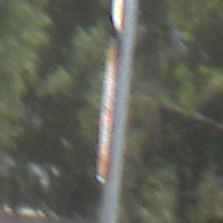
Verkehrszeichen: VerbotUeberholenEinspurigeFahrzeuge
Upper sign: UnebeneFahrbahn
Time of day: Midday
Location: Outdoor (Nature)
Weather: Clear
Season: NotSpecified
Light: Natural